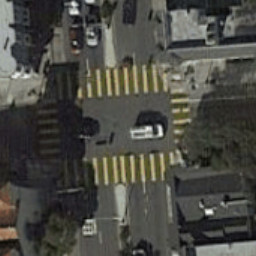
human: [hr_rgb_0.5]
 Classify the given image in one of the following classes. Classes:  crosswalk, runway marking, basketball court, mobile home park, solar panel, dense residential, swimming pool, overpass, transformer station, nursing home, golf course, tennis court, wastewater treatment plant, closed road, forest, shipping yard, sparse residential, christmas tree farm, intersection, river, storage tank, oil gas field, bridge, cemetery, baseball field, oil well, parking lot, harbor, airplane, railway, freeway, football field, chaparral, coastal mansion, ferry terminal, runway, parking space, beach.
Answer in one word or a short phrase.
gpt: crosswalk